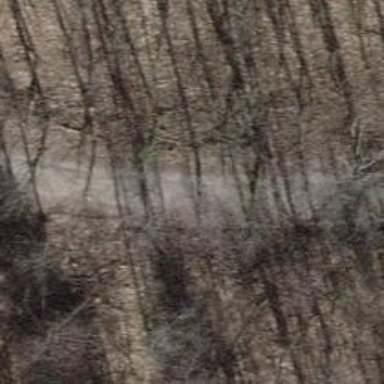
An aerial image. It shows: Pebblestone track with grade2 quality.